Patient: sex F, age 57
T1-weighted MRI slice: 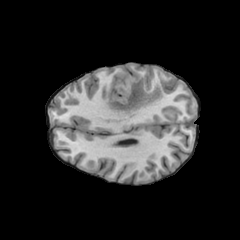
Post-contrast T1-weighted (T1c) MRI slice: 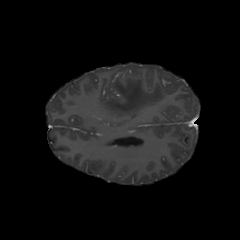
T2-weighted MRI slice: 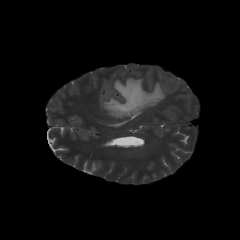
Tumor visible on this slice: yes
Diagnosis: Glioblastoma, IDH-wildtype
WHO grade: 4